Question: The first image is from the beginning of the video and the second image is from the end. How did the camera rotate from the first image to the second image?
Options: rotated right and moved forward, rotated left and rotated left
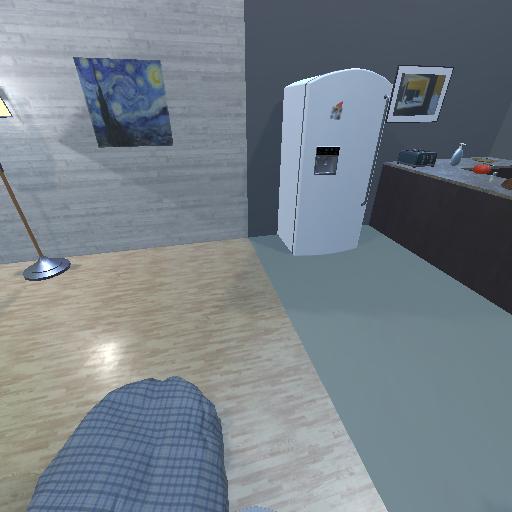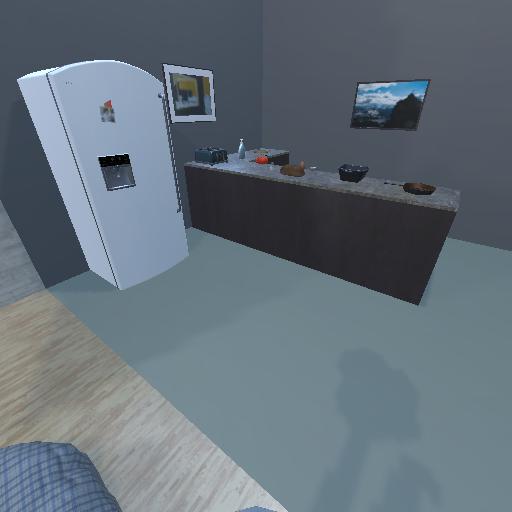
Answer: rotated right and moved forward